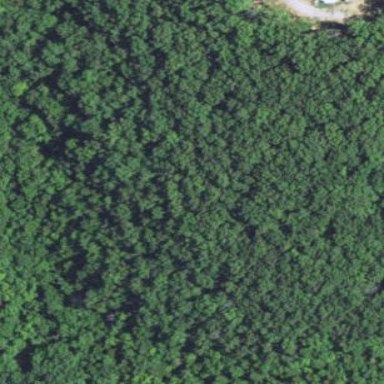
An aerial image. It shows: Mixed woodland area with variety of leaf types and cycles.